Question: At the moment I'm developing a web application using Bootstrap and Scala Play and I don't really understand the templating engine.
I would like to have different Bootstrap navbars. The first one, if the user is not logged in yet.

And a second view, when the user is logged in where he/she can see her name on the top right corner of the navbar.
Therefore I created a , to make the right side of the navbar interchangeable
'''
<li class="dropdown">
<a class="dropdown-toggle" href="#" data-toggle="dropdown">
Login
<strong class="caret"></strong>
</a>
<div class="dropdown-menu login-menu" role="menu">
<form class="form-horizontal" action="@routes.Authentication.authenticate" method="post">
<input type="email" class="form-control" placeholder="email" name="email" id="email">
<input type="password" class="form-control" placeholder="password" name="password", id="password">
<label class="checkbox" style="padding-top:0px">
<input type="checkbox" checked="checked" value="1"> Remember me
</label>
<button class="btn btn-danger" type="submit">Login</button>
</form>
</div>
</li>
'''
I then try to insert it dynamically in my navigation bar template
'''
@(title: String, currentPage: String)(rightMenu: Html)(content: Html)
<!DOCTYPE html>
<html>
<head>
<title>@title</title>
...
</head>
<!-- Bootstrap navbar here-->
...
<!--right side of Bootstrap nav -->
<div class="collapse navbar-collapse" id="bs-example-navbar-collapse-1">
<ul class="nav navbar-nav navbar-right">
@rightMenu
</ul>
</div>
'''
In my other sites I use something like this:
'''
@main("Welcome to Play", "Home") (@loginMenu){
<div class="container">
<h2>Home</h2>
</div>
}
'''
When I try to start it, I get the following errors.
'''
[error]home.scala.html:3: missing arguments for method apply in object main;
[error] follow this method with '_' if you want to treat it as a partially applied function
[error] @main("Welcome to Play", "Home") (@loginMenu){
^
'''
I simply want @loginMenu to print the raw HTML in my current file. How do I do this?
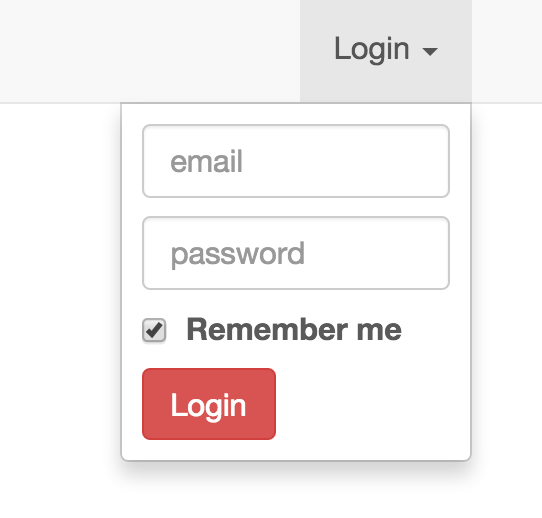
Answer: If you're applying 'loginMenu' as an argument to 'main' you don't need the '@' in front of it, since you're already in a Scala code block.
Try:
'''
@main("Welcome to Play", "Home")(loginMenu()) {
<div class="container">
<h2>Home</h2>
</div>
}
'''